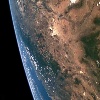
Label: land